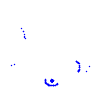
Particle: proton